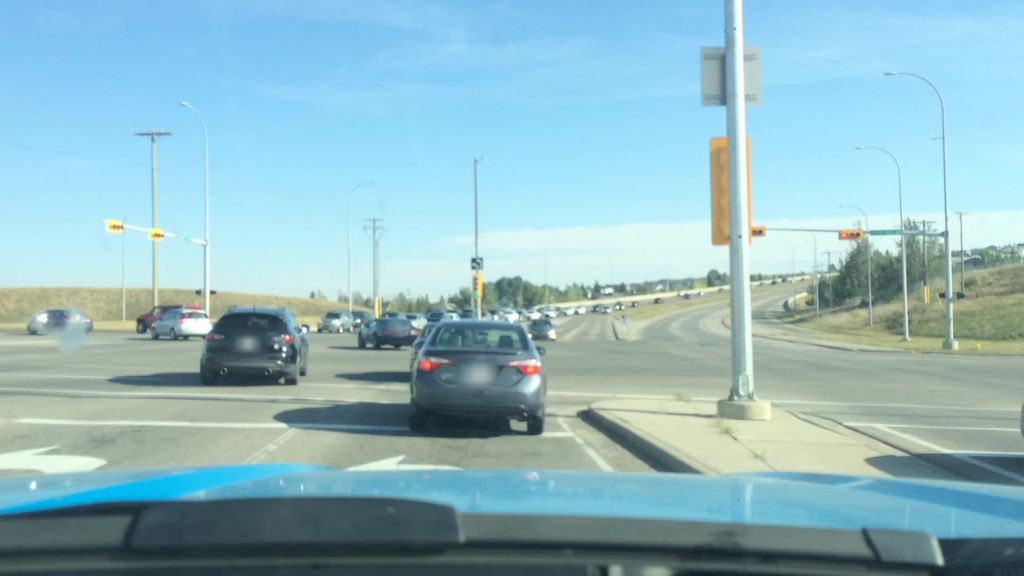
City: calgary